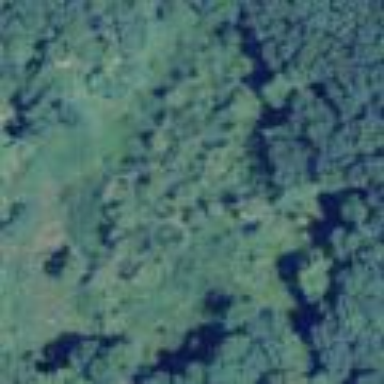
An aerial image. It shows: Marshy wetland area.